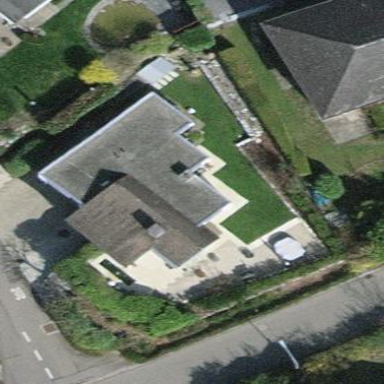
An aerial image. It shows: Detached building.